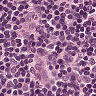
Metastatic tissue present: no